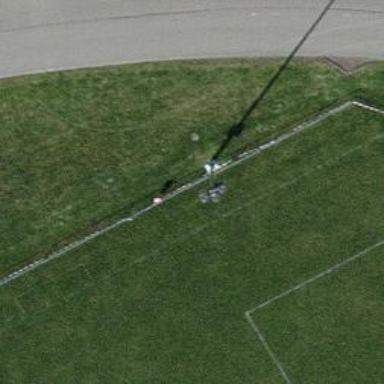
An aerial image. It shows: Mast structure.